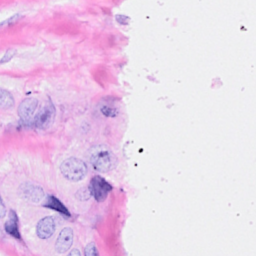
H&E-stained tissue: Breast